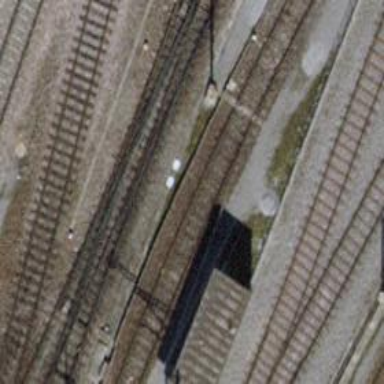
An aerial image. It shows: Railway yard with single rail track. The electrified track has contact line for power supply.